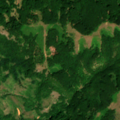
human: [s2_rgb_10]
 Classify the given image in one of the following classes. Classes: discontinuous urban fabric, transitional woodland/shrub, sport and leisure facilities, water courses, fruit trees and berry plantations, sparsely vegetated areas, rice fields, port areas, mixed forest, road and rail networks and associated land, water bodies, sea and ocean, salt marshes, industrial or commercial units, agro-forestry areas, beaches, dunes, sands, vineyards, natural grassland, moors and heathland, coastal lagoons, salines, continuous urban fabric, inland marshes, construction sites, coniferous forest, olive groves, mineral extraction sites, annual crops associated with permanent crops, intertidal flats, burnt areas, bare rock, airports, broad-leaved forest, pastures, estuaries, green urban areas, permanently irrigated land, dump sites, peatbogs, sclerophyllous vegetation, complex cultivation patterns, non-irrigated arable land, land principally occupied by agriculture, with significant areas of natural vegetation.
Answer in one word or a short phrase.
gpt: land principally occupied by agriculture, with significant areas of natural vegetation, broad-leaved forest, transitional woodland/shrub